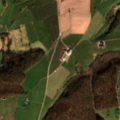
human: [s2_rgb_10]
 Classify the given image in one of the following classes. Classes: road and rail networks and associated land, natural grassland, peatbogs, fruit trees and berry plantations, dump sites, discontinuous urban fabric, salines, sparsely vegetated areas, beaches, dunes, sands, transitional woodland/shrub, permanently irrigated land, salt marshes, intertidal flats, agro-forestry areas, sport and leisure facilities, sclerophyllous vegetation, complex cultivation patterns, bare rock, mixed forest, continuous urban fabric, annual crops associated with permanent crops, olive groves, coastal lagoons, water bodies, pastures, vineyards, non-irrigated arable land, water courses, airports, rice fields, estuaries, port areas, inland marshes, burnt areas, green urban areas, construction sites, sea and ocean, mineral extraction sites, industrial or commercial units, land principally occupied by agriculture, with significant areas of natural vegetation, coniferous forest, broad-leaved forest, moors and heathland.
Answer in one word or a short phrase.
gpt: pastures, complex cultivation patterns, broad-leaved forest